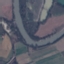
Label: River